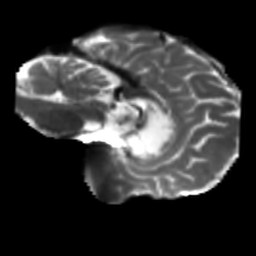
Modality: T2w
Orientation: sagittal
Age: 46
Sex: male
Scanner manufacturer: siemens
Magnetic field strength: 3 T
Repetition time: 5.47 s
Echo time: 0.0854 s